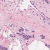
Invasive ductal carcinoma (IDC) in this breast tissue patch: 1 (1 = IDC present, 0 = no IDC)